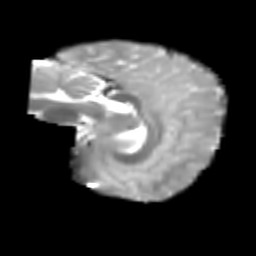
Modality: T2w
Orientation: sagittal
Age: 6
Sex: female
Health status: healthy